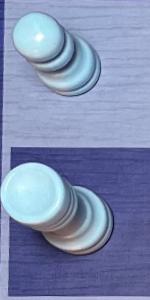
Label: Rook_White